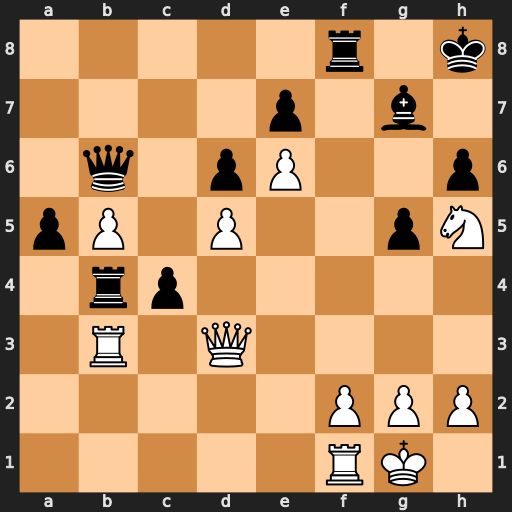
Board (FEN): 5r1k/4p1b1/1q1pP2p/pP1P2pN/1rp5/1R1Q4/5PPP/5RK1
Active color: w
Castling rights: -
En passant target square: -
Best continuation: Qg6 Qd4 Rf3 Rg8 Nf6 exf6 e7